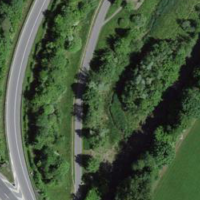
EUNIS habitat code: 57
Species observed at this site:
Euphorbia cyparissias
Prunus padus